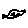
Label: fish